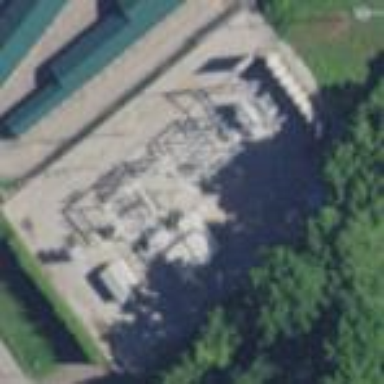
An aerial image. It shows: Power substation.